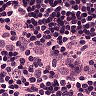
Metastatic tissue present: no